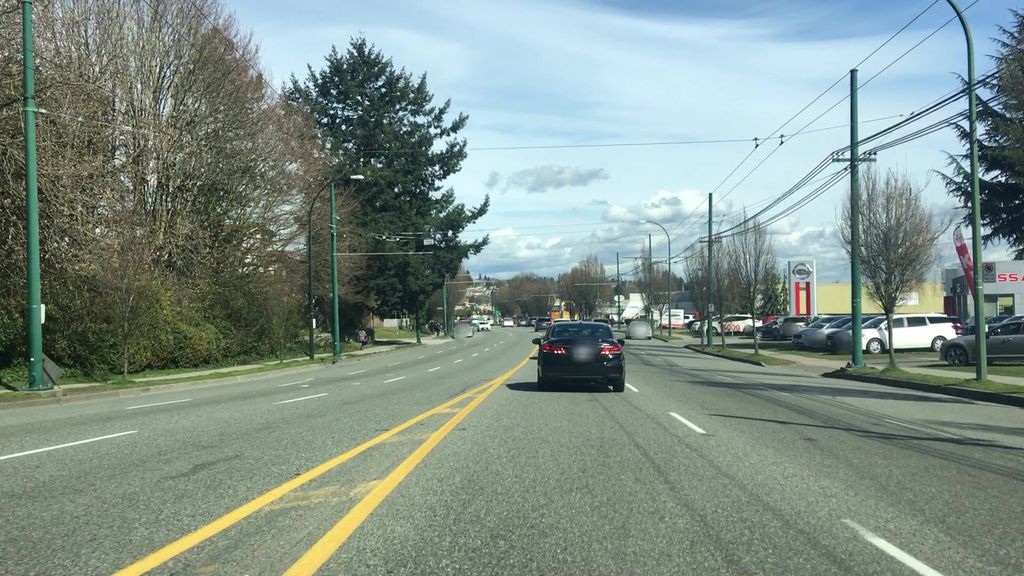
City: vancouver